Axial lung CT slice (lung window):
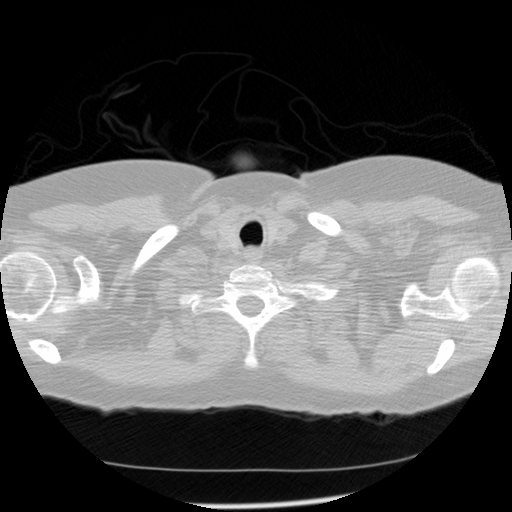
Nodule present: no